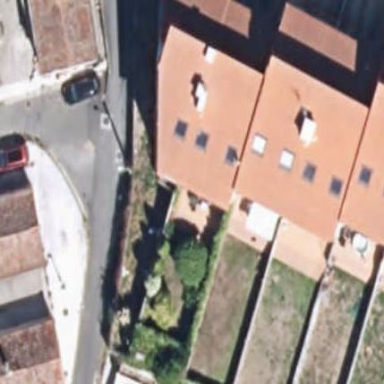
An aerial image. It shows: Simple house.